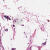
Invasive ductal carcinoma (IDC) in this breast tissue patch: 0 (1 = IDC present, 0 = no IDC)